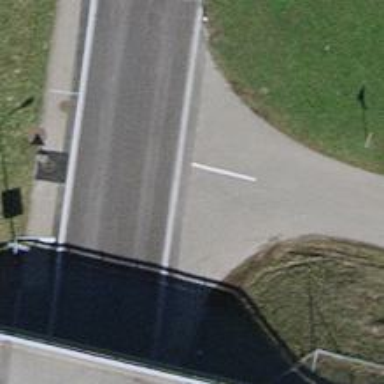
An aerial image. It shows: Tertiary road.